Field crop: maize
Growth stage: 2
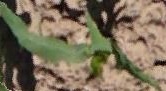
Species: maize